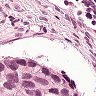
Metastatic tissue present: yes